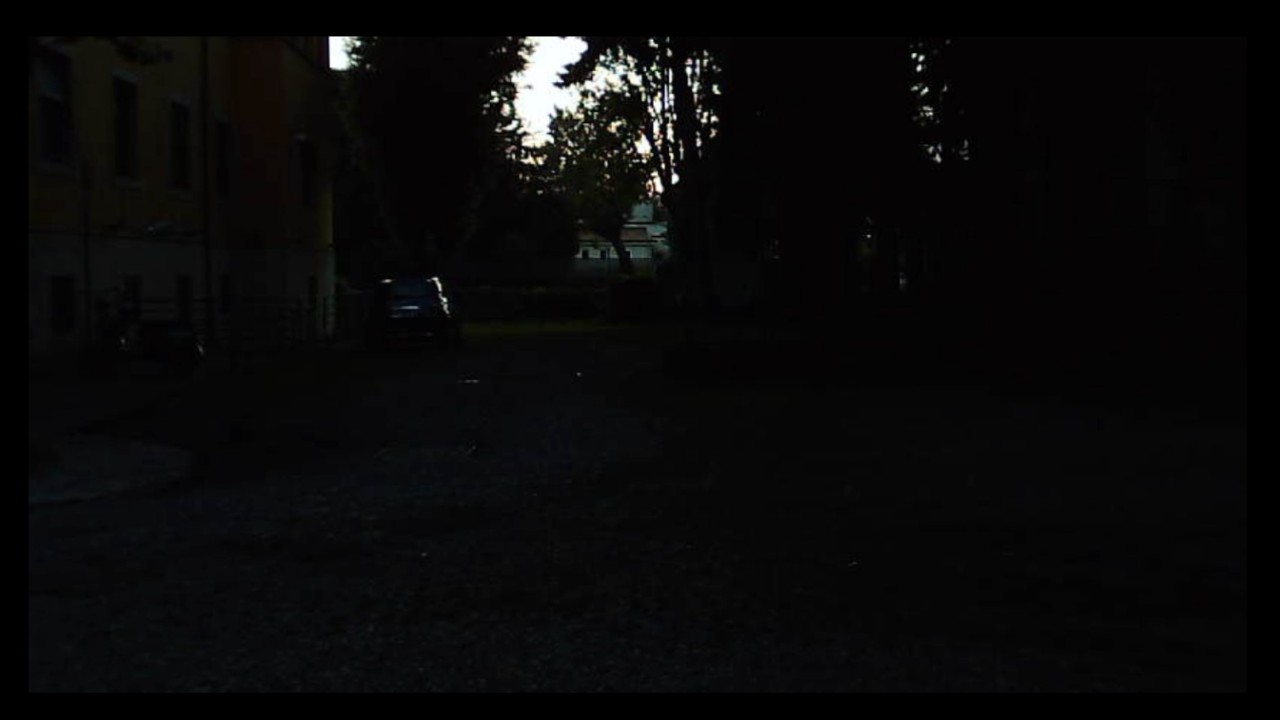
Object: DJI Mini 3